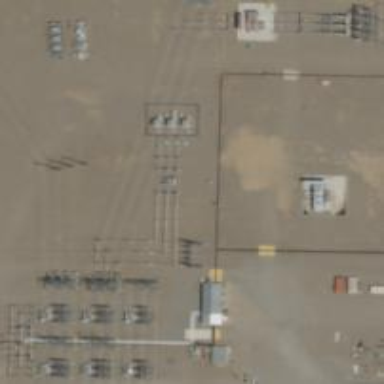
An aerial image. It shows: Switch used for power control.